Question: I work on an ASP.NET web forms project; I can't get data between two times (time from and time to) on datetime column.
C#function
'''
public DataTable GetDataForSearch(string datelogged, string FromTime, string ToTime)
{
string response = string.Empty;
SqlCommand cmd = new SqlCommand();
DataTable dt = new DataTable();
try
{
conn.Open();
cmd.Connection = conn;
cmd.CommandText = "select datelogged AS EntredDatetime, Doc_type AS OrderType, Printer_name, BranchID AS BranchCode, Status, id from Print_Report where cast(datelogged as date)=@datelogged and and FORMAT(CAST(datelogged AS DATETIME), 'HH:mm')>'@FromTime' AND FORMAT(CAST(datelogged AS DATETIME), 'HH:mm')<@ToTime";
cmd.CommandType = CommandType.Text;
cmd.CommandTimeout = 50000;
cmd.Parameters.AddWithValue("@datelogged", datelogged);
cmd.Parameters.AddWithValue("@FromTime", FromTime);
cmd.Parameters.AddWithValue("@ToTime", ToTime);
SqlDataAdapter sda = new SqlDataAdapter(cmd);
sda.Fill(dt);
}
catch (Exception ex)
{
response = ex.Message;
}
finally
{
cmd.Dispose();
conn.Close();
}
return dt;
}
'''
When I try from SQL Server, it return 2 rows:
'''
select
datelogged as EntredDatetime, Doc_type as OrderType,
Printer_name, BranchID as BranchCode, Status, id
from
Print_Report
where
BranchID = '10207'
and cast(datelogged as date) = '2010-07-05'
and Doc_type = 'BP'
and format(cast(datelogged as DATETIME), 'HH:mm') > '13:30'
and format(cast(datelogged as DATETIME), 'HH:mm') < '14:00'
'''
Expected result:

I modified query to as below :
'''
cmd.CommandText = "select datelogged AS EntredDatetime, Doc_type AS OrderType, Printer_name, BranchID AS BranchCode, Status, id from Print_Report where BranchID=@BranchCode and cast(datelogged as date)=@datelogged and Doc_type=@OrderType and FORMAT(CAST(datelogged AS DATETIME), 'HH:mm')>='@FromTime' AND FORMAT(CAST(datelogged AS DATETIME), 'HH:mm')<='@ToTime'";
'''
but still not get any result
so what i do to solve issue
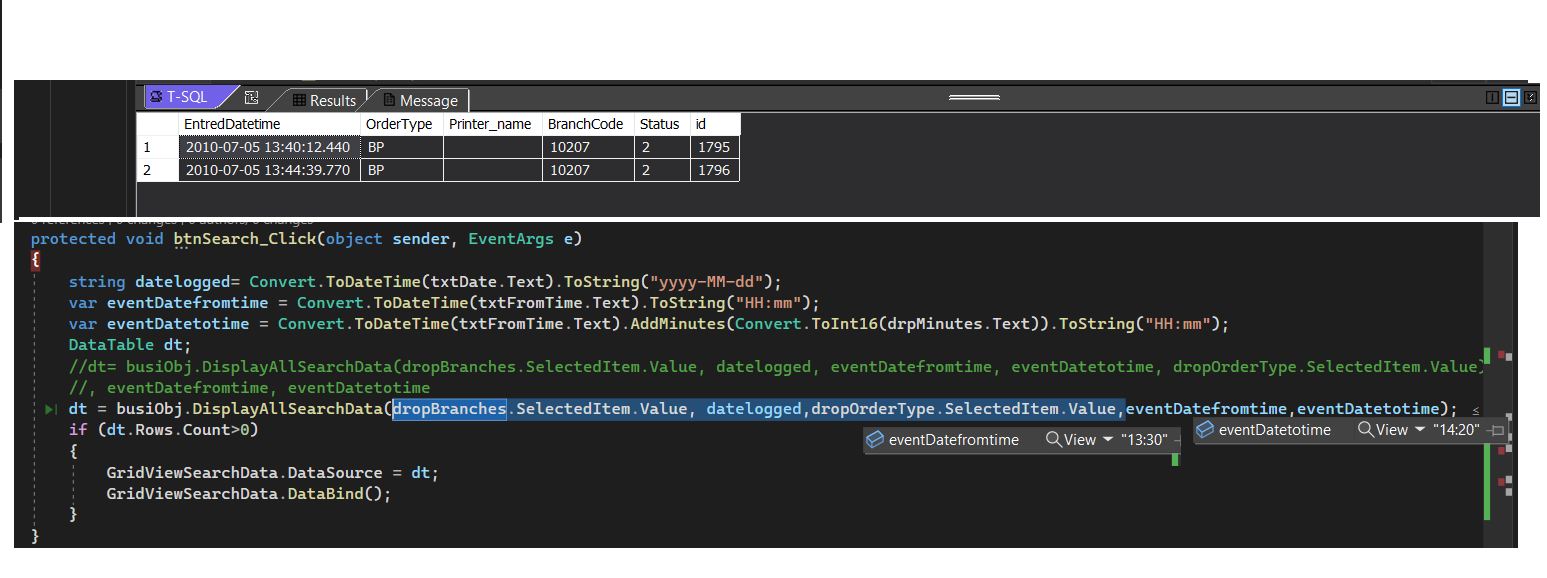
Answer: Always declare the type of parameter you're passing into SQL. Don't rely on sql to infer it. Also make a habit of wrapping your db connection in a 'Using' block.
'''
cmd.Parameters.Add("@datelogged", sqldbtype.datetime).value = datelogged;
cmd.Parameters.Add("@FromTime", sqldbtype.time).value = FromTime;
cmd.Parameters.Add("@ToTime", Sqldbtype.time).value = ToTime;
'''
You'll need to add code for the @branch and @ordertype parameters as well.
Your SQL would look like the below. When writing SQL, most mistakes can be managed by consistently formatting your SQL while you write it. Parameters do not need to be wrapped in quotes when you declare the data type of the param like I have above. It handles all that for you. Rather than comparing the date separately, I opted to pass the times in as Time data type and then cast them to datetime inside the query. From there, you can add two date times together with the '+' and then do your comparison the same way. If you decide to pass your to/from values in as datetime then just remove the declare line at the top.
You could use 'BETWEEN' in the 'WHERE' clause but that's at your discretion.
'''
DECLARE @To DATETIME = (@datelogged + CAST(@ToTime AS DATETIME)), @From DATETIME = (@datelogged + CAST(@FromDate AS DATETIME));
SELECT
datelogged AS EntredDatetime,
Doc_type AS OrderType,
Printer_name,
BranchID AS BranchCode,
Status,
ID
FROM Print_Report
WHERE BranchID = @BranchCode AND
Doc_type = @OrderType AND
datelogged >= @From AND
datelogged <= @To
'''